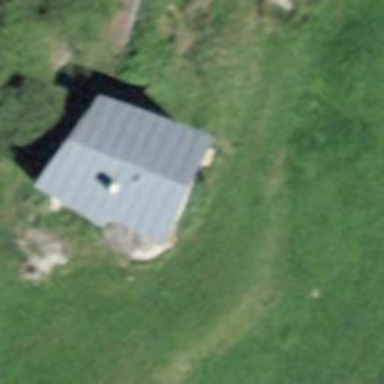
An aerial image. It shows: Simple and straightforward house.